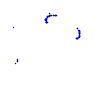
Particle: kaon